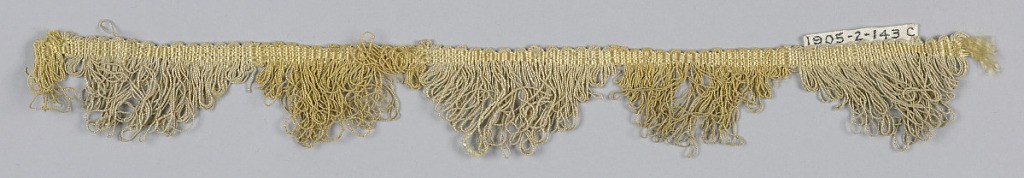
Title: Fringe
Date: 17th century
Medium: silk Technique: woven
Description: Fringe in yellow and light green with a plain-woven heading. Skirt threads, looped and twisted, are arranged in yellow and light green stripes.